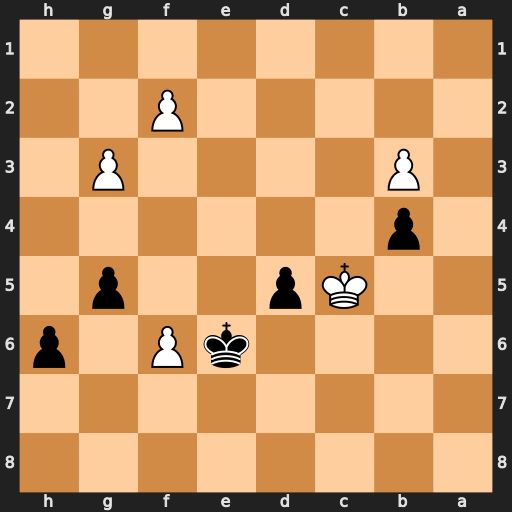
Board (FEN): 8/8/4kP1p/2Kp2p1/1p6/1P4P1/5P2/8
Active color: b
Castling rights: -
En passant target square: -
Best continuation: Kxf6 g4 Ke5